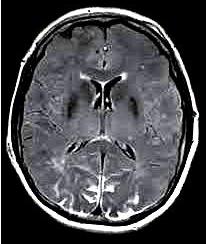
Label: notumor